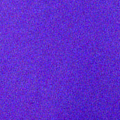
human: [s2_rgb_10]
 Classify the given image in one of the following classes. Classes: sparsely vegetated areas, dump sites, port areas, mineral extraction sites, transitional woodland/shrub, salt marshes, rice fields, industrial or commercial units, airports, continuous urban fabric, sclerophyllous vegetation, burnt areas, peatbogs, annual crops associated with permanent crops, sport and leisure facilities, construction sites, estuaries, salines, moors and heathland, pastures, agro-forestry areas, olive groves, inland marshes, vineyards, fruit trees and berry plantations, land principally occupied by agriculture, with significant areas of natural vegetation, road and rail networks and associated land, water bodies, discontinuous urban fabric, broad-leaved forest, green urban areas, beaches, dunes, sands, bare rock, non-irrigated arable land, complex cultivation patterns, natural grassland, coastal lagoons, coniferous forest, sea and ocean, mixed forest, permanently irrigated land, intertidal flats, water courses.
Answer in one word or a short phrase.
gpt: water bodies